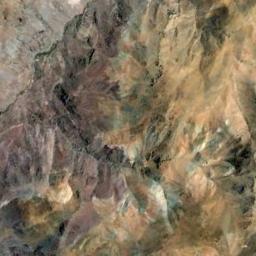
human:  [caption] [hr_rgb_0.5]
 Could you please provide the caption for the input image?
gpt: The mountain has a rugged surface and its rocks are brown .

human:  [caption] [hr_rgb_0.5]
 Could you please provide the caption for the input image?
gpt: This mountain is completely covered by vegetation .

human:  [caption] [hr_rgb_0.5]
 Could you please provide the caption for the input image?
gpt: The mountain is consist of half of black soil and half of yellow soil .

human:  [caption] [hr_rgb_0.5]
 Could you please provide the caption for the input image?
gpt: There is not the even mountain .

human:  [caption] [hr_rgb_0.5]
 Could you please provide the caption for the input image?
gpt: There are rocks on the brown mountain .